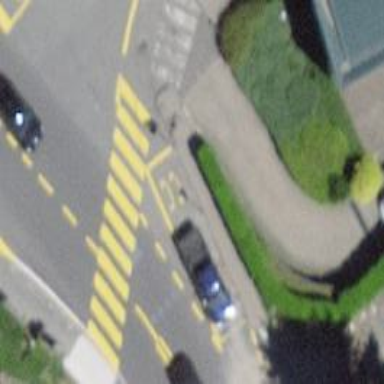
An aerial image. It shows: Kerb serving as barrier.